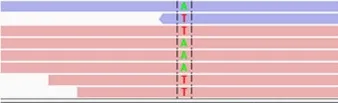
Whole-exome sequencing (WES) paired-end reads are loaded in the IGV genome browser and are shown for each patient. (C) Location of the point mutations in the OTC gene.
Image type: chart (chart)